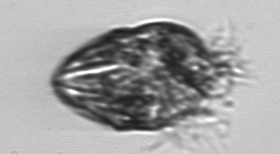
Label: Strombidium_morphotype1